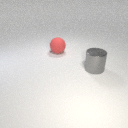
large red rubber sphere to the left of large gray metal cylinder